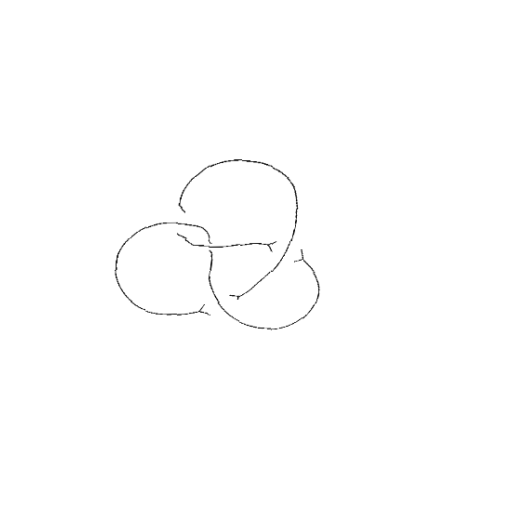
Crossing number: 4